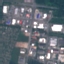
Label: Industrial